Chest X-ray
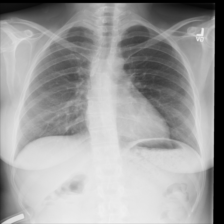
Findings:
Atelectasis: negative
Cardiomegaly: negative
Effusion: negative
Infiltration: negative
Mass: negative
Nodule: negative
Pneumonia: negative
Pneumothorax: negative
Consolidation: negative
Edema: negative
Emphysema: negative
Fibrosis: negative
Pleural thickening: negative
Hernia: negative